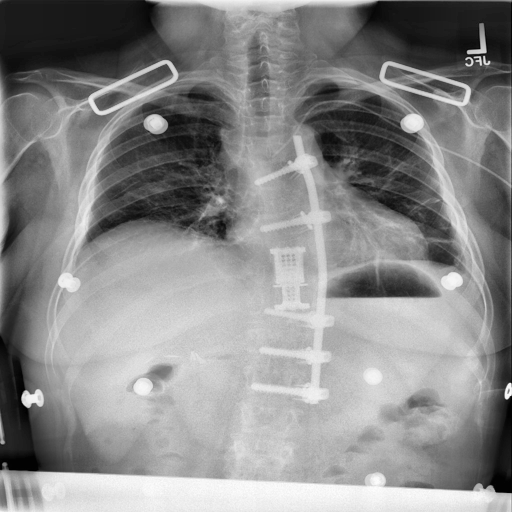
Finding: NORMAL